Question: Hi I have the following table that is generated from my database, it looks like this

The problem is I dont want the dates to repeat. If there is more than one fixture for a specific date, I only want the and then the fixtures under the date.
Example In this case, on the image, must be displayed only once and then the 2 team names under it.
Im using the following code
'''
$echoed = false;
while($row = > $played){
$gameDate = $row['event_date'];
$team1 = $row['team1'];
$team2 = $row['team2'];
$venue = $row['venue'];
$eventId = $row['event_id'];
if($gameDate == $date && !$echoed){
echo'<tr>';
echo $echoed ='<td>Today,'.$gameDate.'echo</td>';
echo'</tr>';
echo'<tr>';
echo'<td>'.$team1.'</td>';
echo'<td>'.$team2.'</td>';
echo'<td>'.$venue.'</td>';
:
:
'''
However code above is not giving desired result and returns result same as per image above
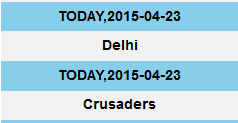
Answer: You can check, if the date is the same as the one before:
'''
<?php
$lastDate = '';
while($row = > $played){
$gameDate = $row['event_date'];
$team1 = $row['team1'];
$team2 = $row['team2'];
$venue = $row['venue'];
$eventId = $row['event_id'];
if($gameDate !== $lastDate) {
echo'<tr>';
$lastDate = $gamedate;
echo $echoed ='<td>Today,'.$gameDate.'echo</td>';
echo'</tr>';
}
echo'<tr>';
echo'<td>'.$team1.'</td>';
echo'<td>'.$team2.'</td>';
echo'<td>'.$venue.'</td>';
'''
Note: i removed your echoed code and your if-statement, because $date is undefined :)